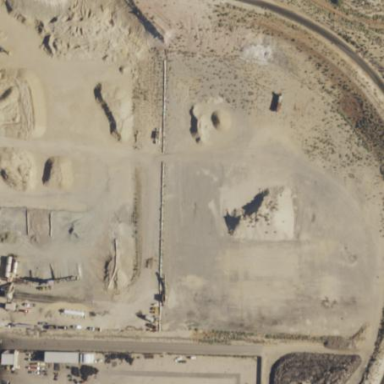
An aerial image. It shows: Quarry area.